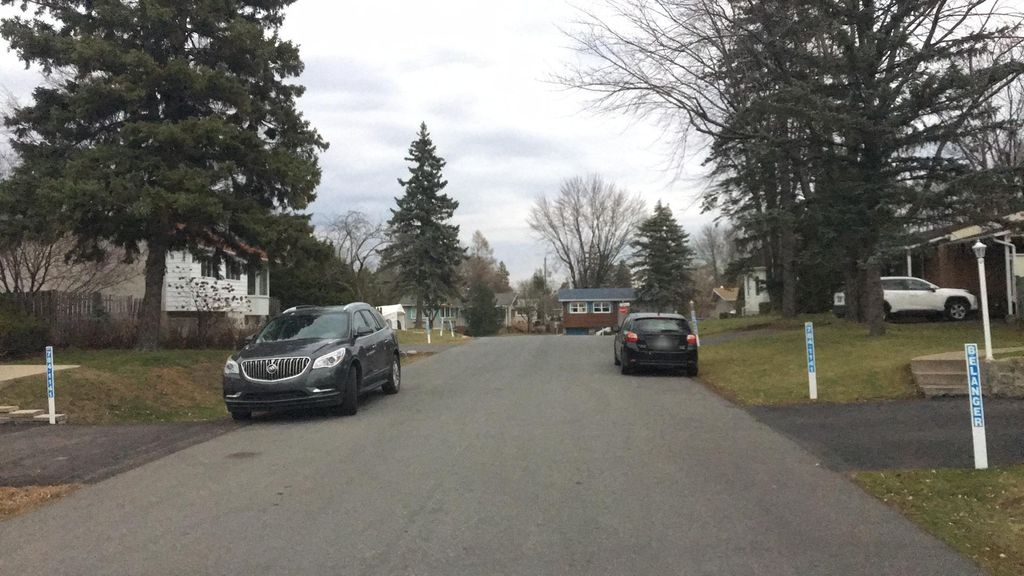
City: montreal